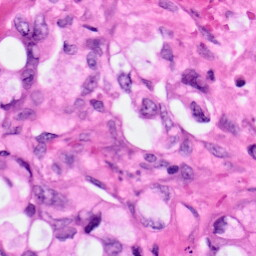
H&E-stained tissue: Pancreatic